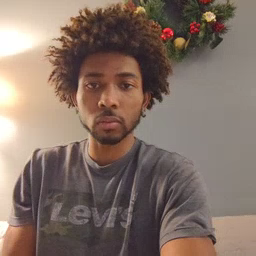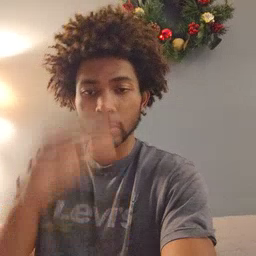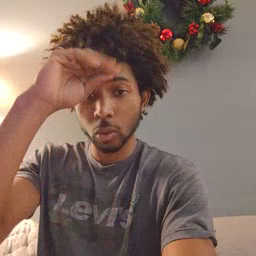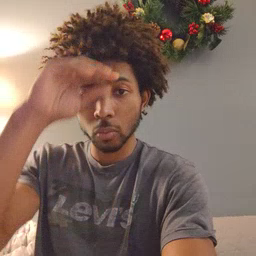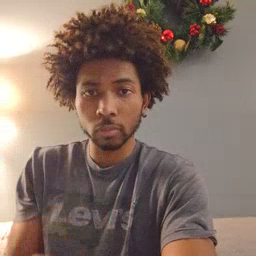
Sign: boy